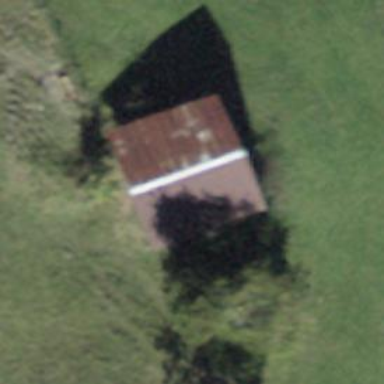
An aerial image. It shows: Barn.